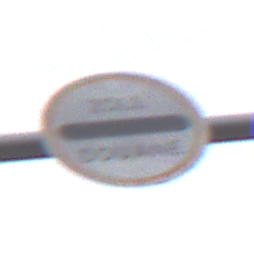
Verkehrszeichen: Zollstelle
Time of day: Midday
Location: Outdoor (Nature)
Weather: Overcast
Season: NotSpecified
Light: Natural